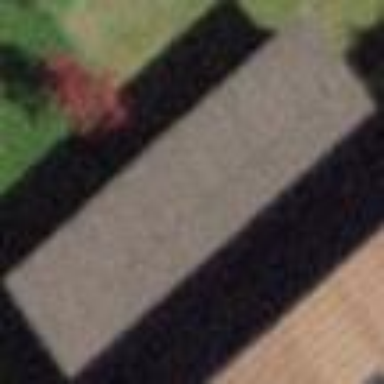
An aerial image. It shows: View of roof of building.